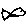
Label: fish